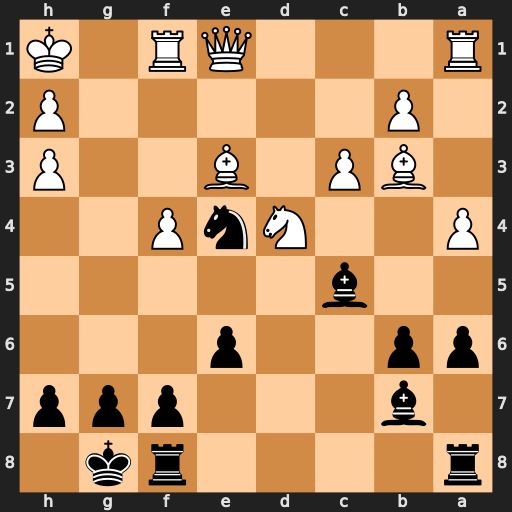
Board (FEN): r4rk1/1b3ppp/pp2p3/2b5/P2NnP2/1BP1B2P/1P5P/R3QR1K
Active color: b
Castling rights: -
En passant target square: -
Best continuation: Nf2+ Kg1 Nxh3#